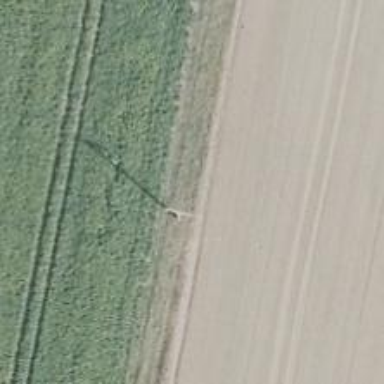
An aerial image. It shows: Power pole.